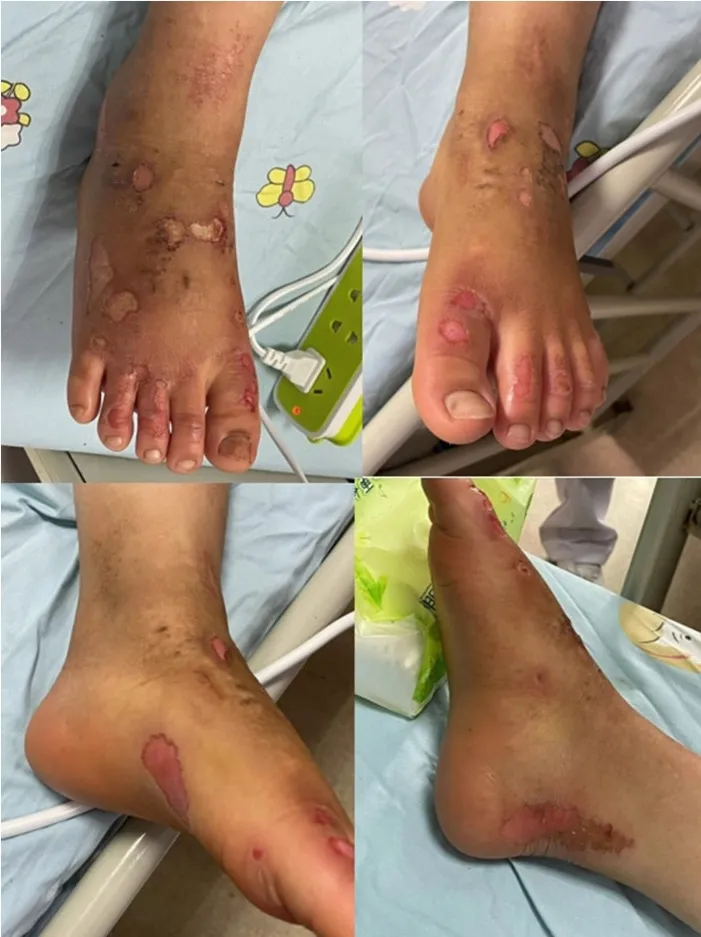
The appearance of lower extremities at the first hospitalization.
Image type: medical_photograph (skin_photograph)